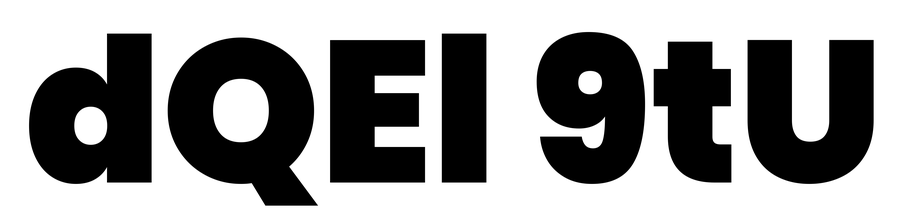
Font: Poppins-Black